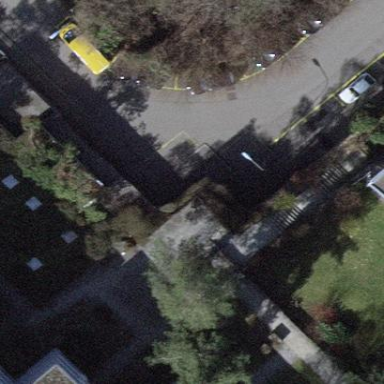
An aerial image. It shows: View of roof of building.